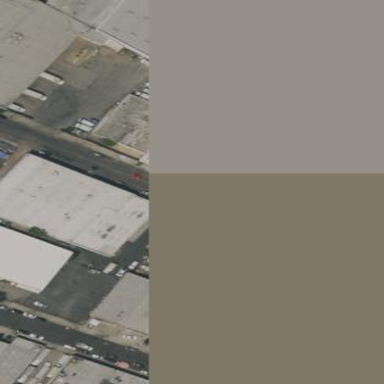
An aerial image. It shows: Warehouse building.